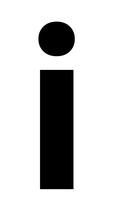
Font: Roboto_Condensed_ExtraBold